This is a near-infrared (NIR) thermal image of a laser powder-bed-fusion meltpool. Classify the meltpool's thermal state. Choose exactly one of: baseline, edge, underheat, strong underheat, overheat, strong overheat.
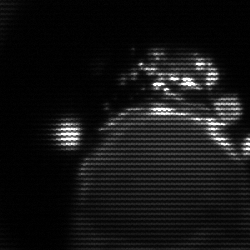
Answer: edge